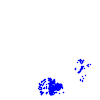
Particle: electron